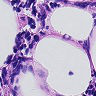
Metastatic tissue present: no